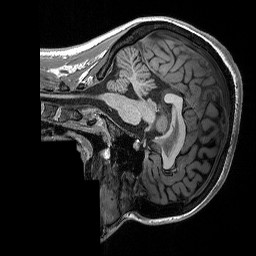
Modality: T1w
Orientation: sagittal
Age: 24
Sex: female
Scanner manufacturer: siemens
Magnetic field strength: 3 T
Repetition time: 2.3 s
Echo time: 0.00298 s